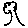
Label: tree